Question: I want to check if the input entered to my 'JTextField1' equal to shown sample picture below, how to do that?
I can only check if numbers entered by putting below code in to try block and catch 'NumberFormatException'
'''
try {
taxratio = new BigDecimal(jTextField1.getText()); }
}
catch (NumberFormatException nfe) {
System.out.println("Error" + nfe.getMessage());
}
'''

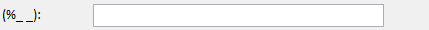
Answer: Here are two options:
'JTextField''InputVerifier'. The text field will not yield focus unless its contents are of the form specified.
'''
JTextField textField = new JTextField();
textField.setInputVerifier(new InputVerifier() {
@Override
public boolean verify(JComponent input) {
String text = ((JTextField) input).getText();
if (text.matches("%\d\d"))
return true;
return false;
}
});
textField.setText("% ");
'''
---
'JFormattedTextField''MaskFormatter'. The text field will not accept typed characters which do not comply with the mask specified. You ca set the placeholder character to a digit if you want a default number to appear when there is no input.
'''
MaskFormatter mask = new MaskFormatter("%##");
mask.setPlaceholderCharacter(' ');
JFormattedTextField textField2 = new JFormattedTextField(mask);
'''